This plot shows a bearing's acceleration signal over time (raw waveform). Classify the bearing condition as one of: normal, inner_race, outer_race, ball.
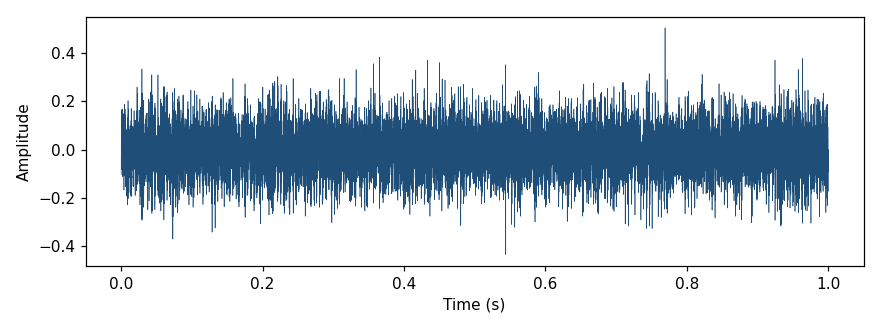
Answer: outer_race